Question: I have 4 images stacked on top of each other, see below:

I'm trying to achieve two things:
1. When the mouse is over an image that is in the background, that image should come to the foreground with a fading effect. There is also different text below each image, that text should come to the foreground. (no fading needed there) The result should be like this:
2. Every 10-15 seconds (without user input), the next image on the right should fade in automatically.
Technically, I thought about putting each image and text into a separate div, and playing with the z-order. The fading effect could maybe be achieved using jquery, but I've not used that before, unfortunately.
Any example code, specific help or pointers is greatly appreciated.
Thanks!
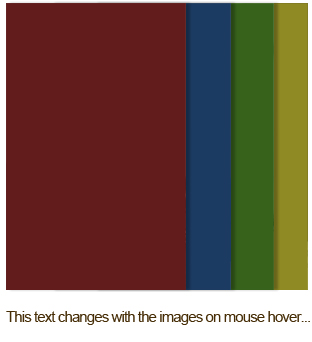
Answer: Although it's impossible to control the of an element through his
we can always trick what our eyes see.
## DEMO GALLERY

To achieve that we can do:
- 'src'- - -
Let me know if you have some issues, I can comment my code to make clearer the steps I used.
Happy coding